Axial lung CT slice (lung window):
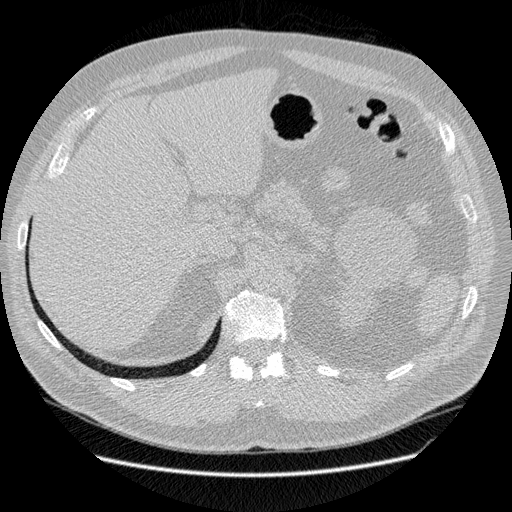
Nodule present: no